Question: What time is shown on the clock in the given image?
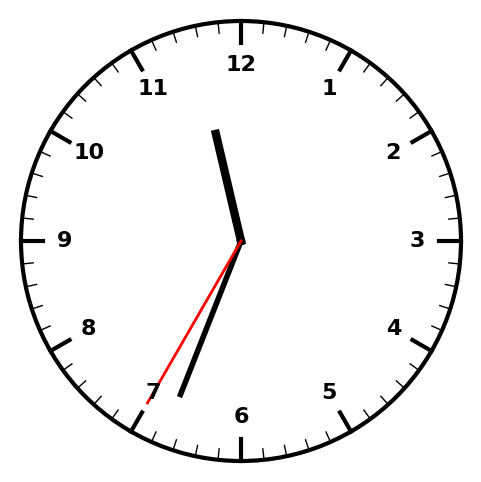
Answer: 11:33:35